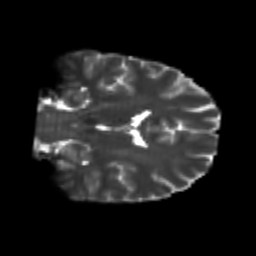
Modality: T2w
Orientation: coronal
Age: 25
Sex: male
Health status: healthy
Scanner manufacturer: philips
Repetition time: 7.388 s
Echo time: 0.08599 s